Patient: sex M, age 60
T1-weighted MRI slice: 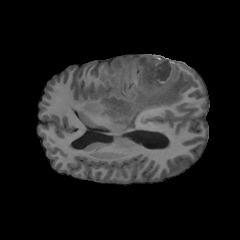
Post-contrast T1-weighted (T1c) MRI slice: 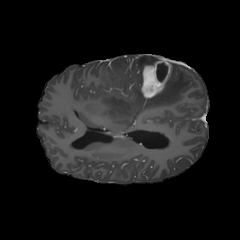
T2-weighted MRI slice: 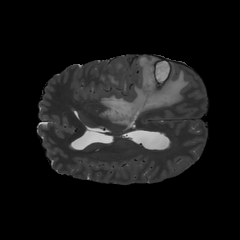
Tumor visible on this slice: yes
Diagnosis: Glioblastoma, IDH-wildtype
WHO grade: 4